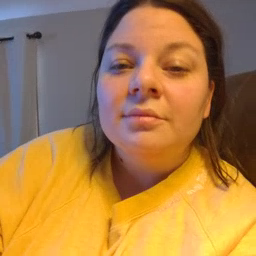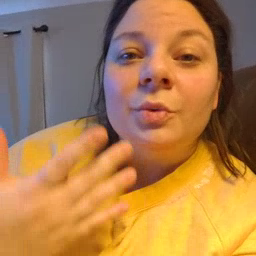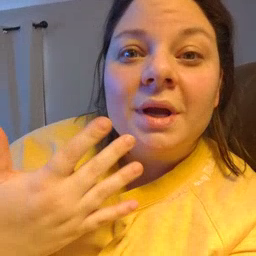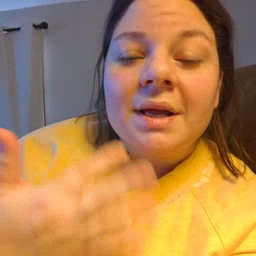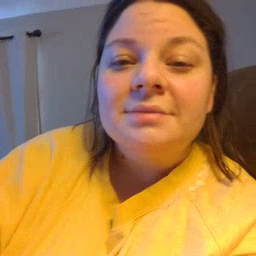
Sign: wait